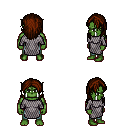
a pixel art fantasy rpg character, male body template, orc, green skin, chain mail, teal pants, brown long hairstyle, four views (front, back, left, right), 2x2 character sprite sheet, small pixel art, hard edges, no anti-aliasing